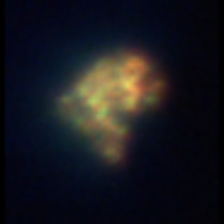
Taxon: Unknown_detritus
Group: Unknown